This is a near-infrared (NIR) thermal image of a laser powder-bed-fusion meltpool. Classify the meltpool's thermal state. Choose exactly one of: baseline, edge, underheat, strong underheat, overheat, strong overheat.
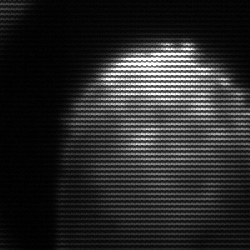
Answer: edge